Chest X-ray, PA view. Patient: 21 years old, sex F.
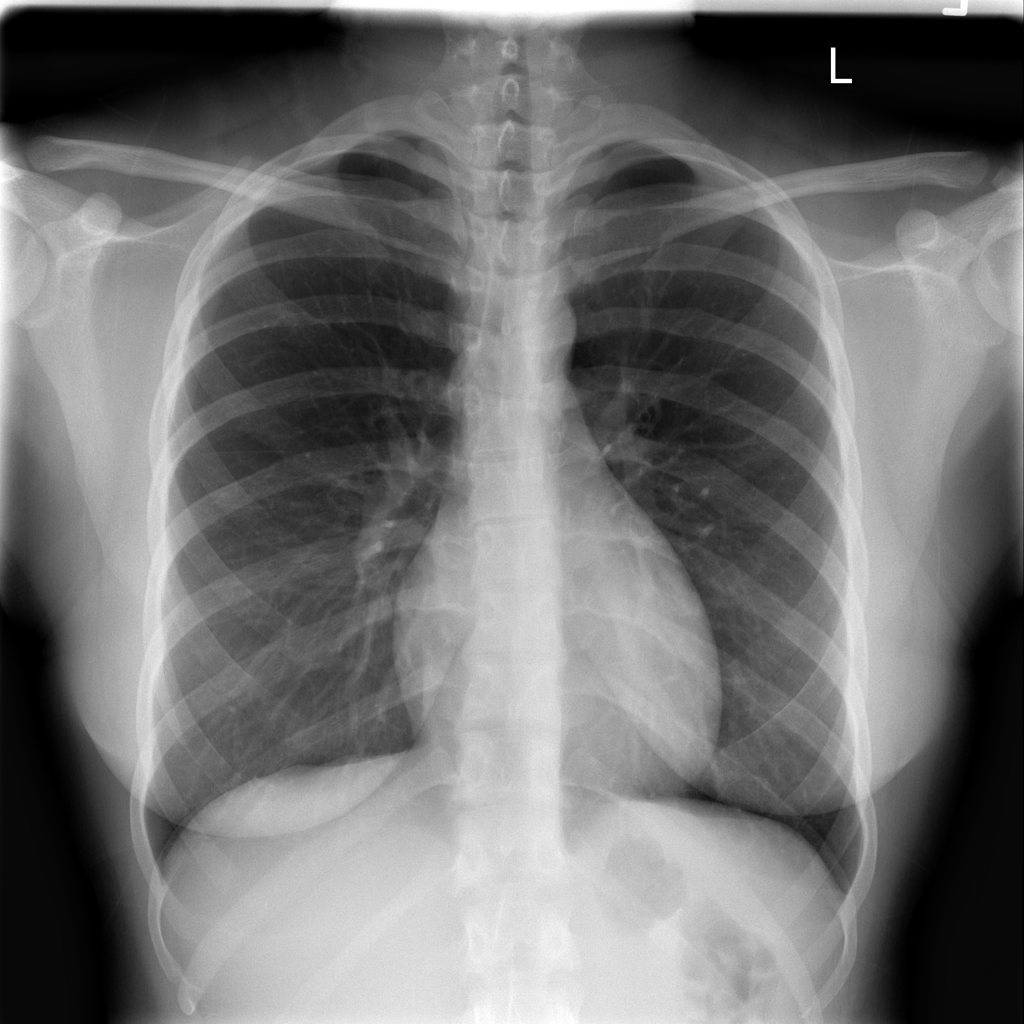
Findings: No Finding